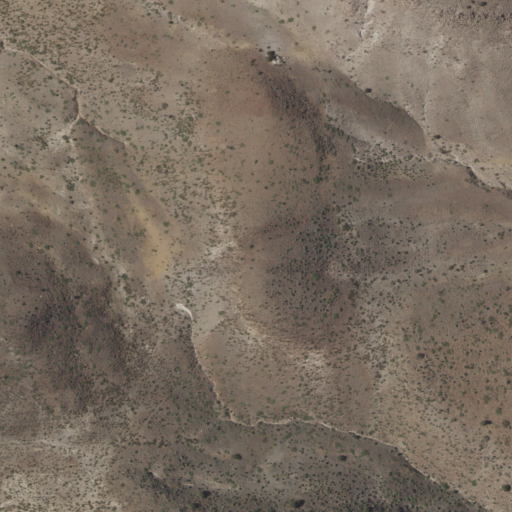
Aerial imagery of mountain in New Mexico named Twin Hills containing shrub and grassland